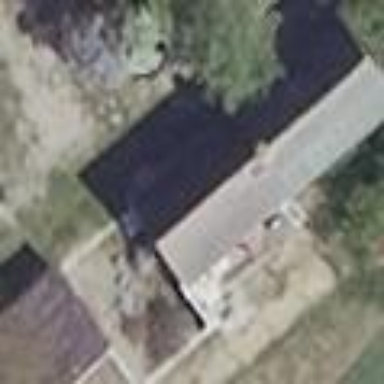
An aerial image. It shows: Shed.